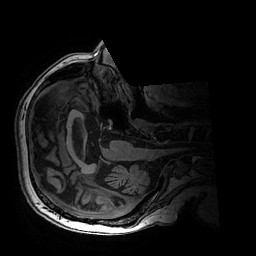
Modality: T1w
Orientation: axial
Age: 74
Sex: female
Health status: healthy
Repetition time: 2.53 s
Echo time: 0.0034 s